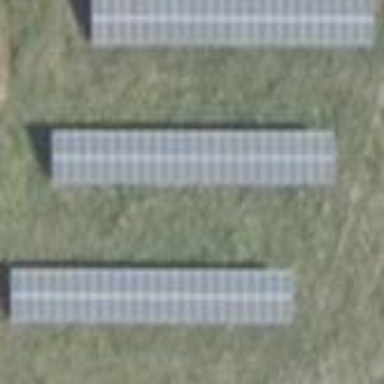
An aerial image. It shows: Solar power generator using photovoltaic panels.